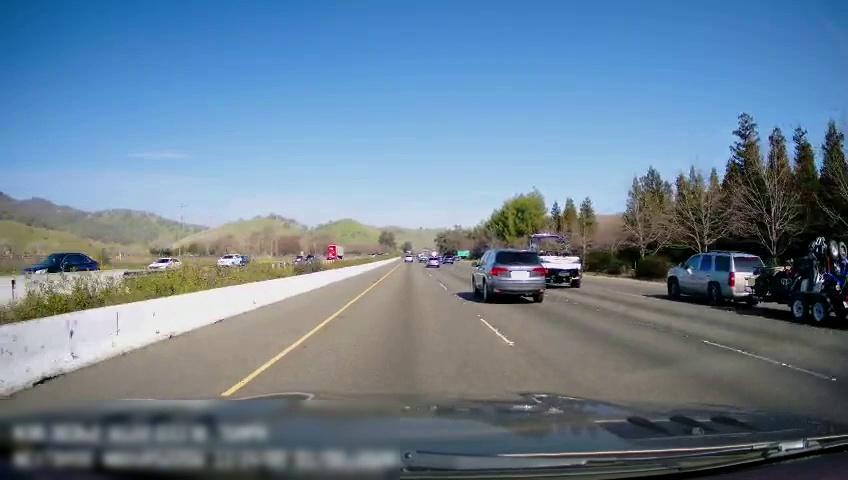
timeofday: Day
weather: Sunny
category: Drivable Space
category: Vehicles | Car
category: Vehicles | Car
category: Vehicles | Car
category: Vehicles | SUV
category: Vehicles | Car
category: Vehicles | SUV
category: Vehicles | Truck
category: Vehicles | SUV
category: Vehicles | SUV
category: Vehicles | Other LV
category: Vehicles | Other LV
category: Vehicles | SUV
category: Vehicles | SUV
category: Lanes | Current Lane
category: Lanes | Current Lane
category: Lanes | Alternate Lane
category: Lanes | Alternate Lane
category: Traffic | Signs